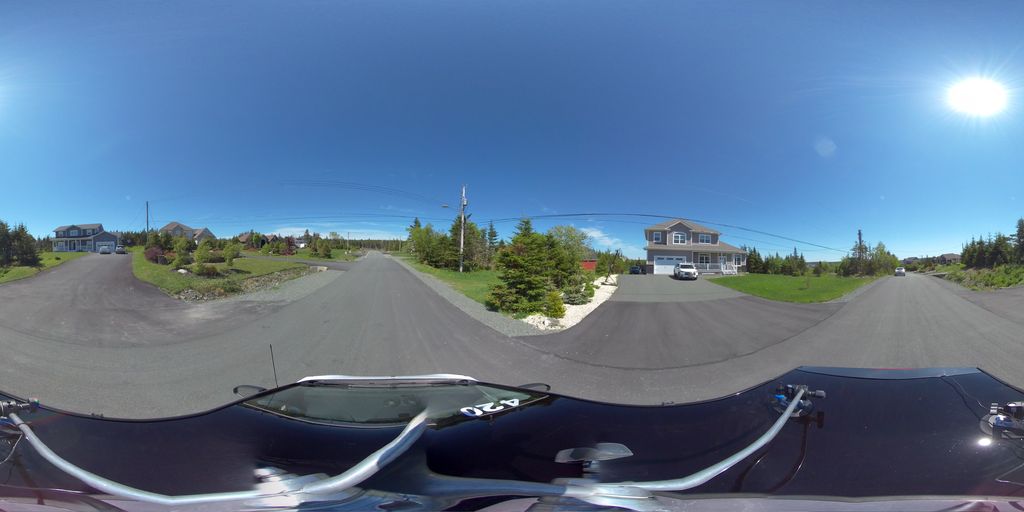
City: st_johns